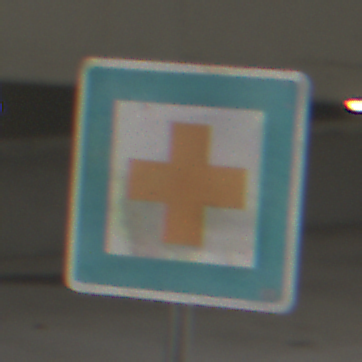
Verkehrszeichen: ErsteHilfe
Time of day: Midday
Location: Roofed (Urban)
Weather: Overcast
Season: NotSpecified
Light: Artificial